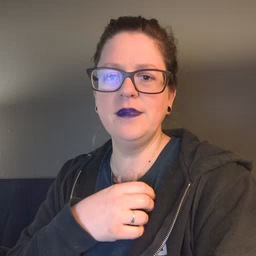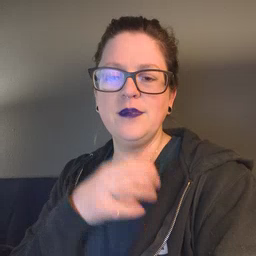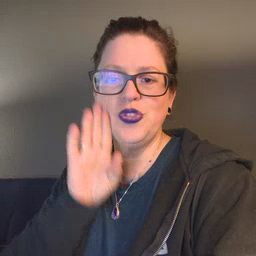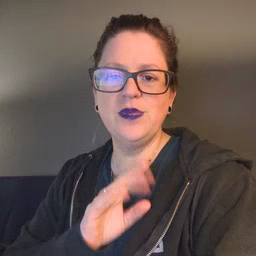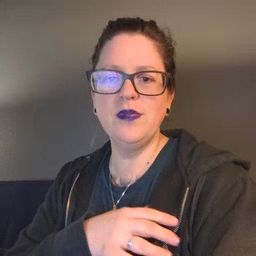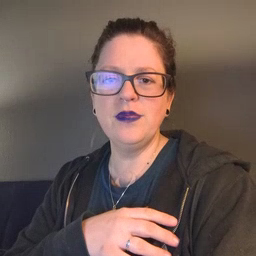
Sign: brown